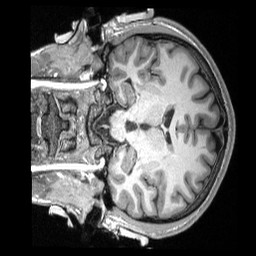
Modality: T1w
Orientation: coronal
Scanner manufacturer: siemens
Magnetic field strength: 3 T
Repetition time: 2.3 s
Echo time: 0.00308 s